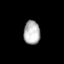
Tissue: lung
Cell type: Fibroblasts
Senescence score: 0.6085
Nuclear area (px): 379
Mean DAPI intensity: 180.588